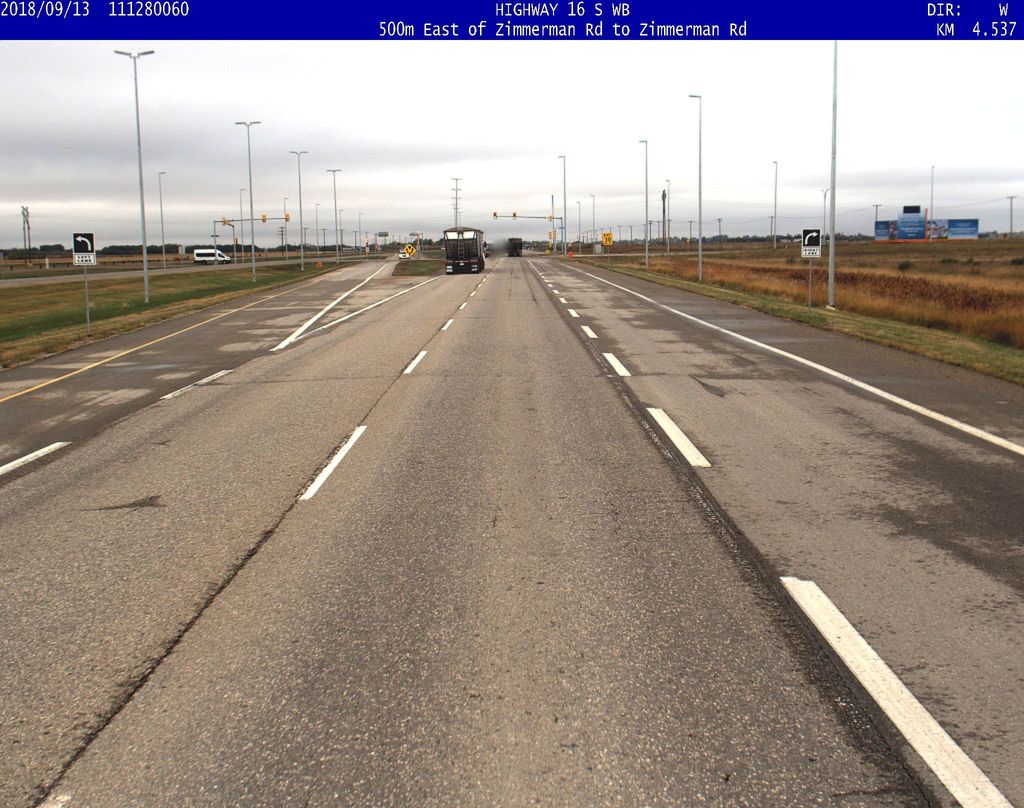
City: saskatoon